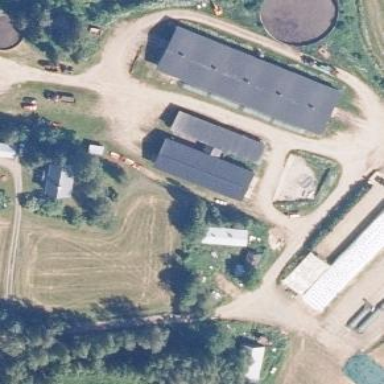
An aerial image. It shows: Farmyard area.